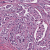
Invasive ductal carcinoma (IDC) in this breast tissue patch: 1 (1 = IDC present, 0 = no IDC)